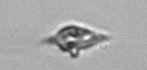
Label: Oxytoxum